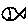
Label: fish